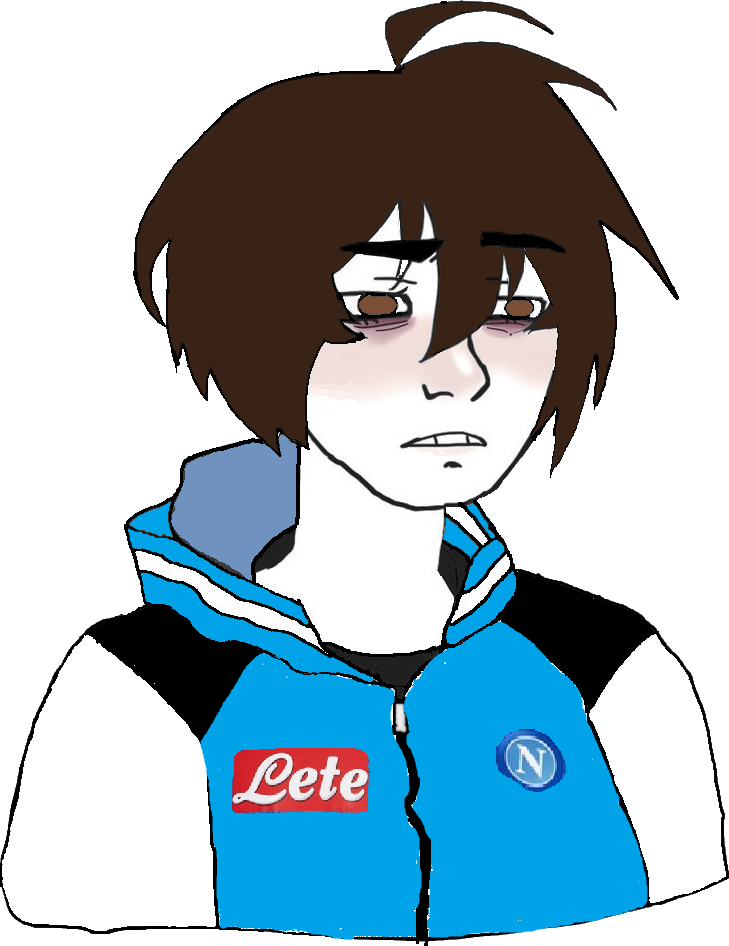
Label: 5_Twinkjak